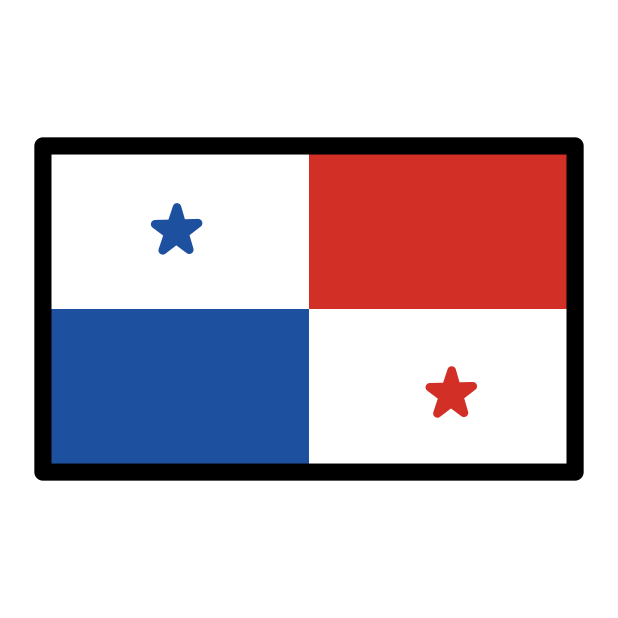
flag: Panama